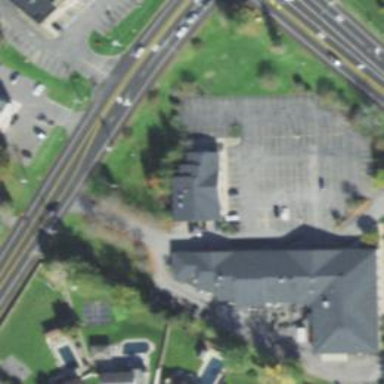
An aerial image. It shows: Veterinary facility.